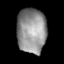
Tissue: lung
Cell type: Others
Senescence score: 0.1801
Nuclear area (px): 1294
Mean DAPI intensity: 144.682